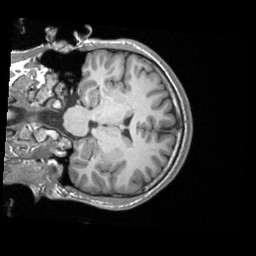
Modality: T1w
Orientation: coronal
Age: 20
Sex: male
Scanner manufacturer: siemens
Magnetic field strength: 3 T
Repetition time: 1.9 s
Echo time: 0.00226 s